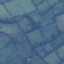
Land use / land cover: Pasture